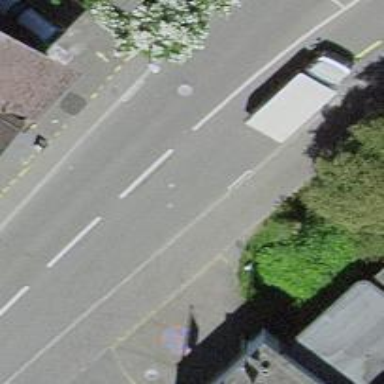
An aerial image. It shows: Primary road with asphalt surface. There is separate sidewalk.